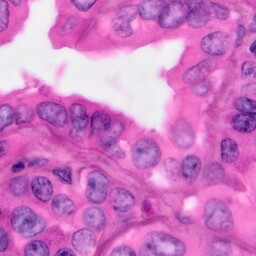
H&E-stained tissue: Pancreatic